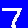
Digit: 7